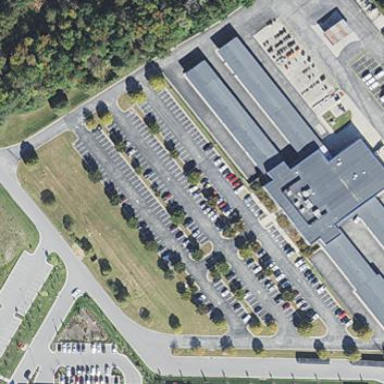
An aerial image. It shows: Parking area with asphalt surface.